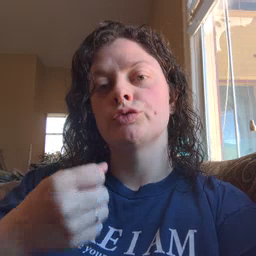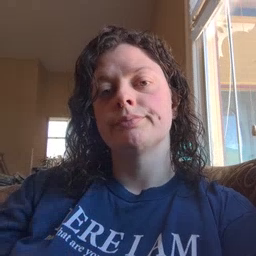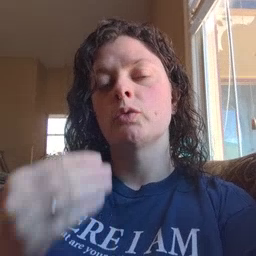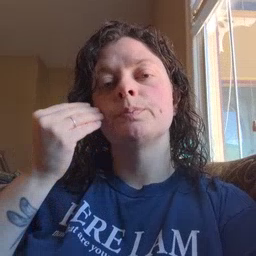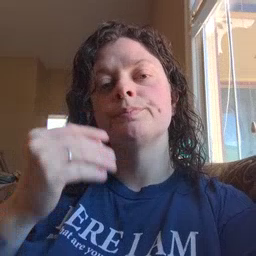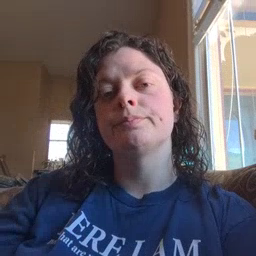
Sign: home